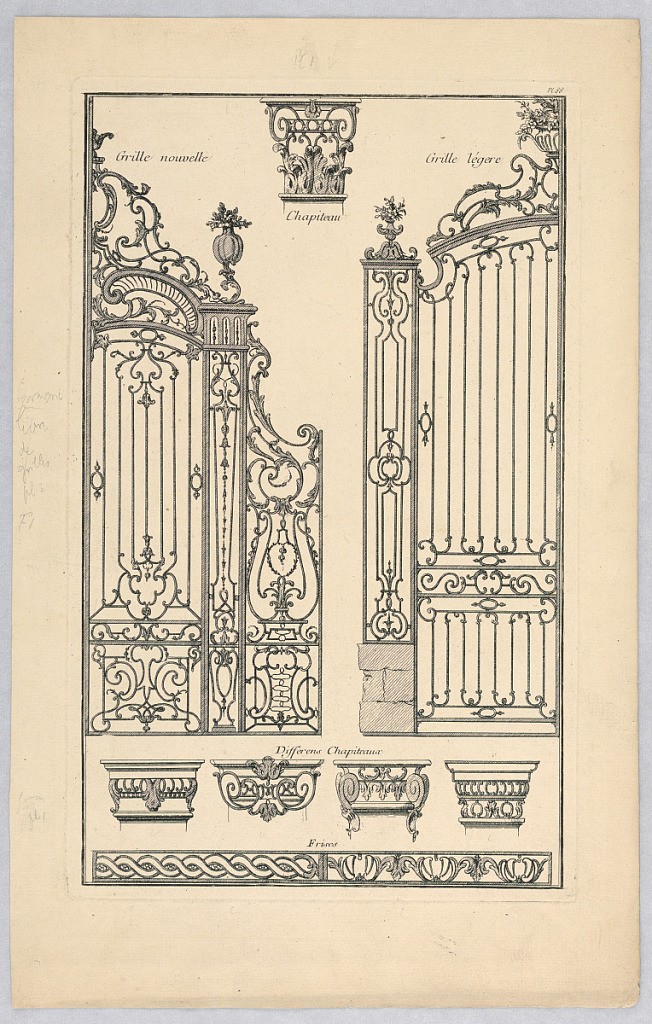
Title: Designs for Decorative Ironwork, Plate 88 from Divers dessins de balcons a plusieurs usages (Variety of Balcony Designs)
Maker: Claude René Gabriel Poulleau, French, b.1749
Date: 1757–1776
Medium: Engraving on paper
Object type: Print
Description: A variety of designs for ironwork including gates, capitals, and friezes.